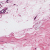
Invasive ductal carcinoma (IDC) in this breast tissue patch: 0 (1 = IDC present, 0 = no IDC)